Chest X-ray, PA view. Patient: 64 years old, sex F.
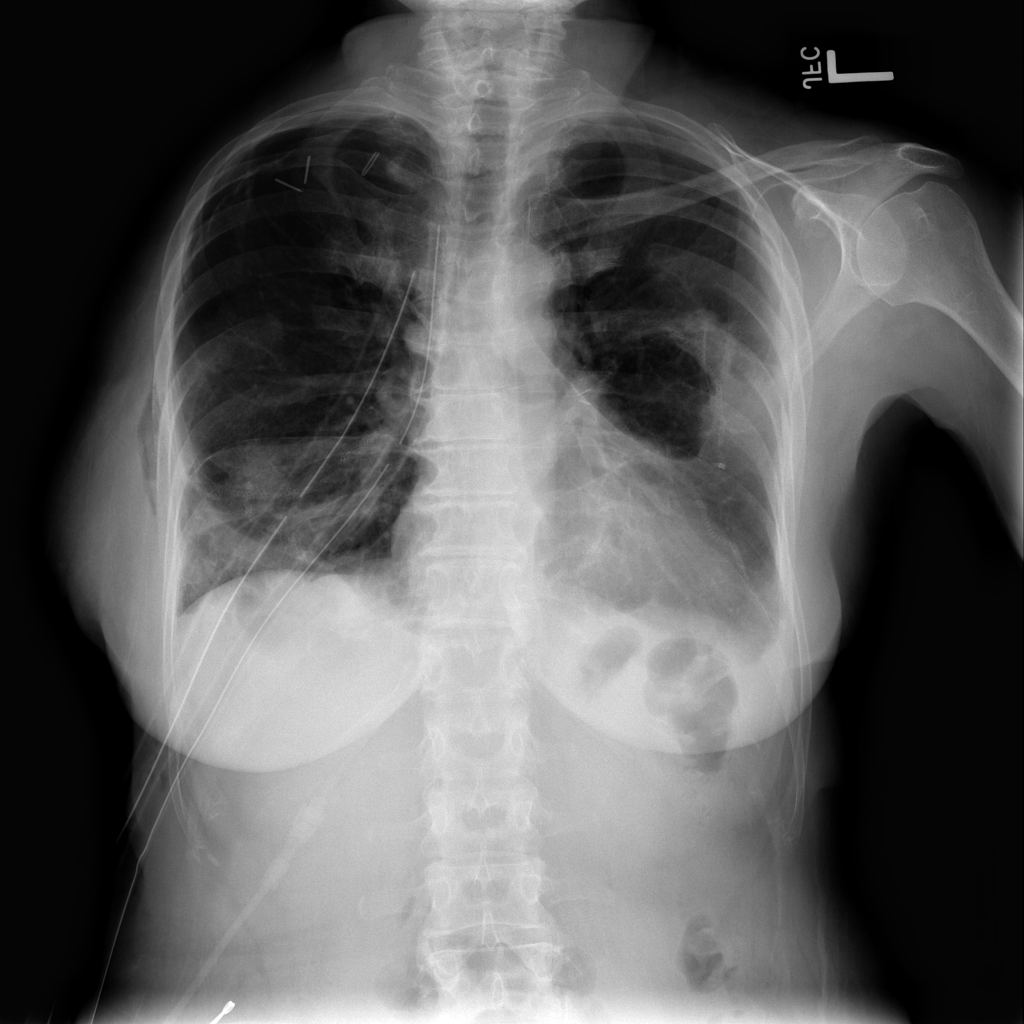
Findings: Pneumothorax